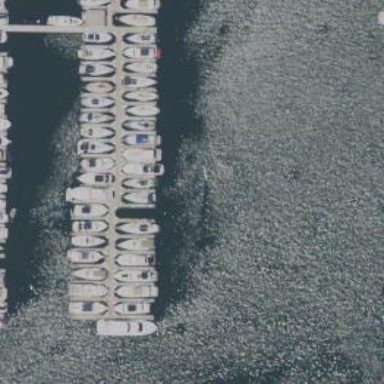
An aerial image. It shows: Man-made pier.